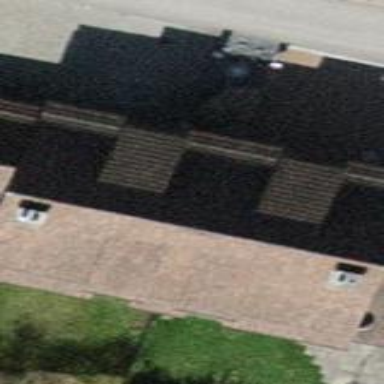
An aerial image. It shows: Semi-detached house with gabled roof.